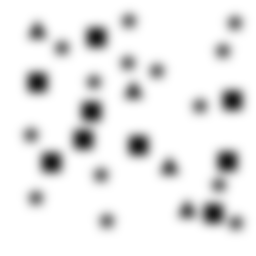
Squares: 9
Triangles: 4
Stars: 14
Total shapes: 27